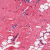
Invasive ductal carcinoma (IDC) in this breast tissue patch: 0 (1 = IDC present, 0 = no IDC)